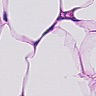
Metastatic tissue present: no